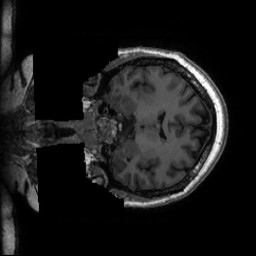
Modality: T1w
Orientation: coronal
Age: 43
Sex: female
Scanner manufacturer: ge
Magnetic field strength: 3 T
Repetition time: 0.007348 s
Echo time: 0.003036 s